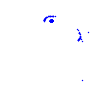
Particle: proton